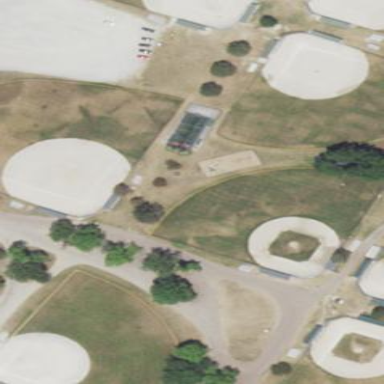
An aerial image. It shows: Baseball pitch for leisure and sports activities.